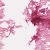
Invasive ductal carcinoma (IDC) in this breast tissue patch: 0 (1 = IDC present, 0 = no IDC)